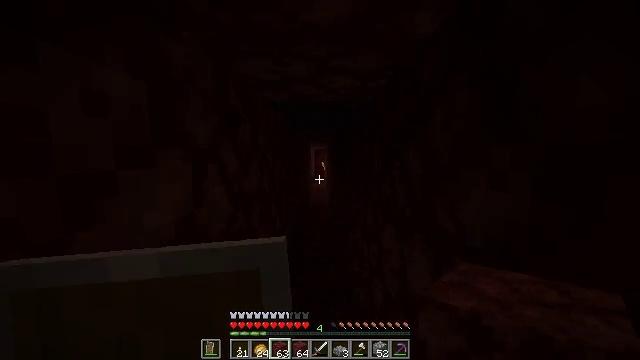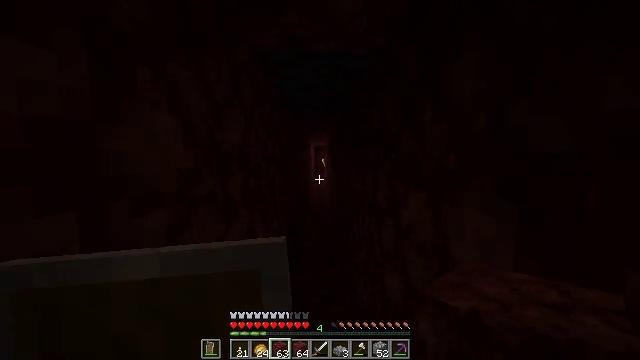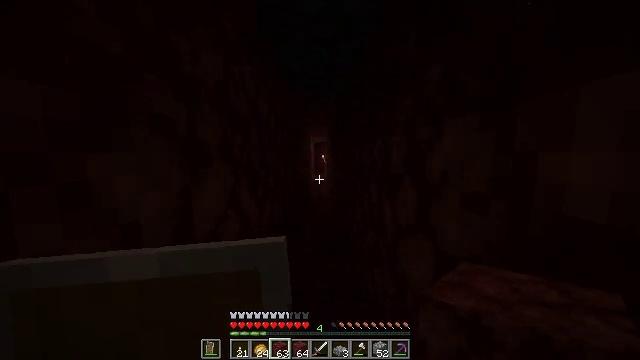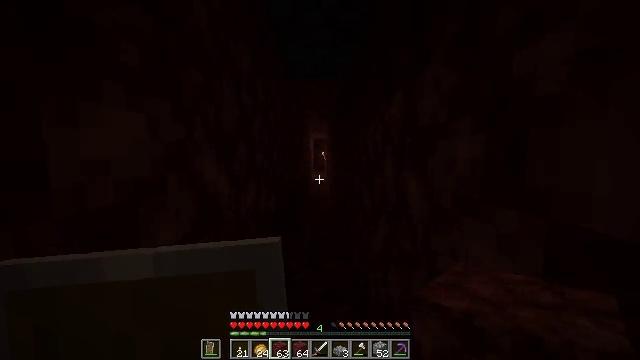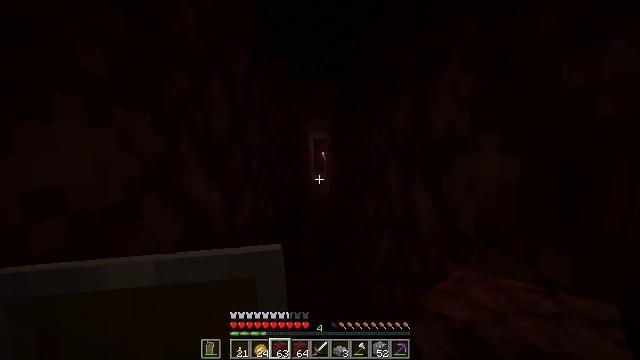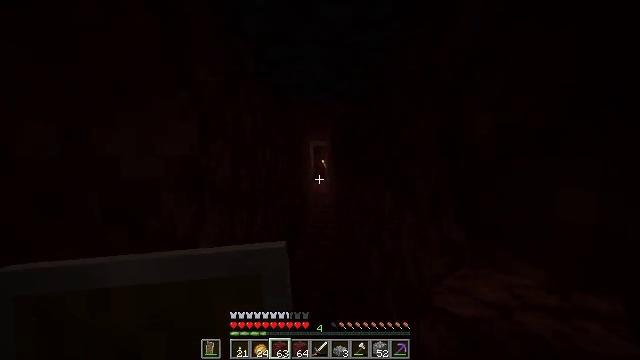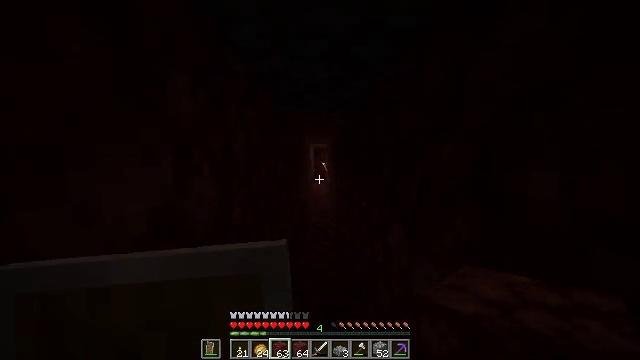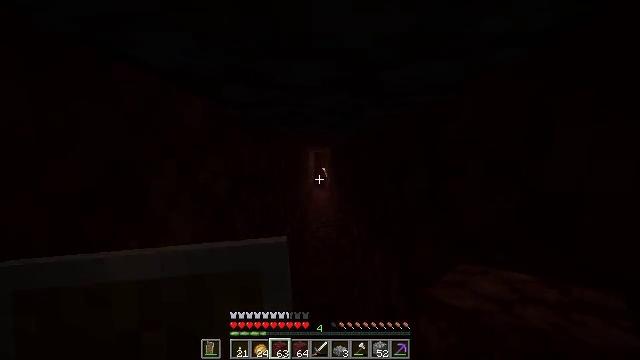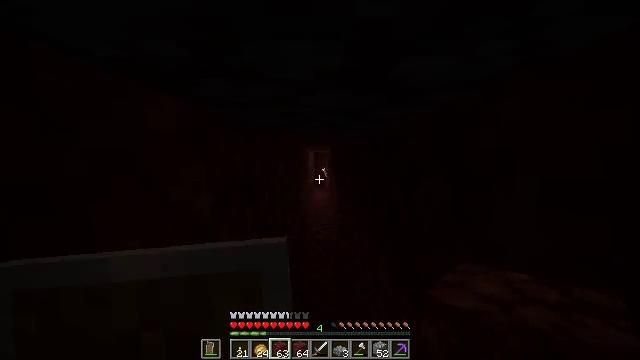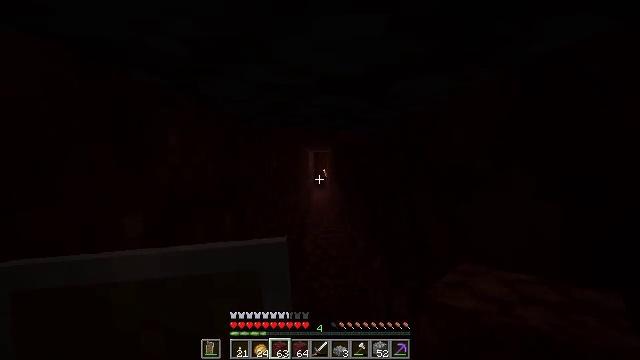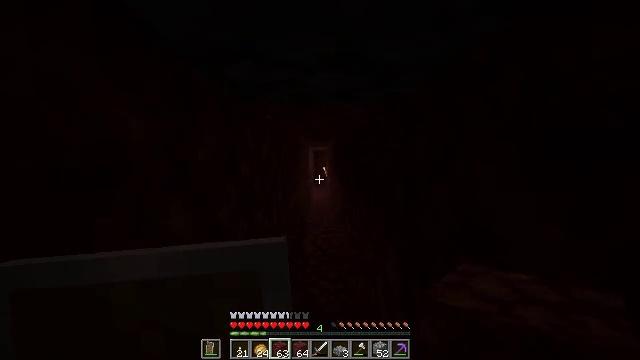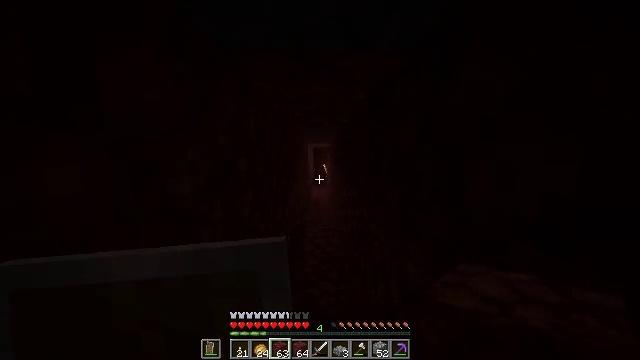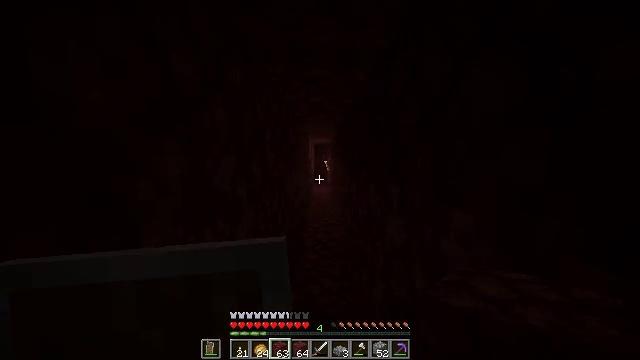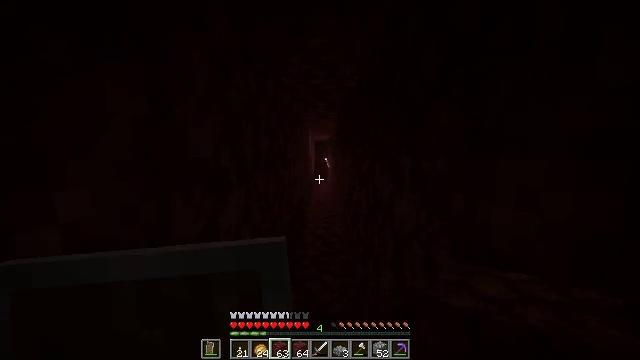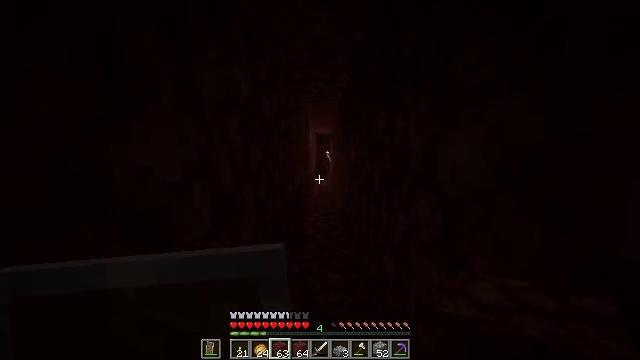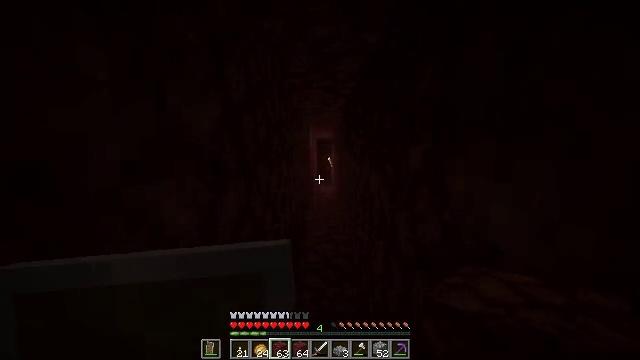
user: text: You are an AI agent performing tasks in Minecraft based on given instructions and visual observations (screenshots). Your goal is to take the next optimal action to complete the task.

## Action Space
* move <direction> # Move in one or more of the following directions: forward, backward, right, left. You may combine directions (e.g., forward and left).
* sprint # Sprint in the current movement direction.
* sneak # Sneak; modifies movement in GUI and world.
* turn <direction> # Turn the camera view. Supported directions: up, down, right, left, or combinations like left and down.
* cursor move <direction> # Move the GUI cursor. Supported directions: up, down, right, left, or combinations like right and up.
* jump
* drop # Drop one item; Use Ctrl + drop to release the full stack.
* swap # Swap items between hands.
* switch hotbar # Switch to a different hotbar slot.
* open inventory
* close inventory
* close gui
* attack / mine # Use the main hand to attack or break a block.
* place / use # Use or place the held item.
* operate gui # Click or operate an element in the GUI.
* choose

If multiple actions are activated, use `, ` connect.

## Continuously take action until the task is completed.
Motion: motion action
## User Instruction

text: Collect nether quartz from the ore block.
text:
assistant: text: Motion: move forward, jump
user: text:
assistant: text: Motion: move forward, jump
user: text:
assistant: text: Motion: move forward, jump
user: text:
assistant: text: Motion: move forward, jump
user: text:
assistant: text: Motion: move forward, jump
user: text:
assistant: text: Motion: move forward, jump
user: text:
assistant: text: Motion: move forward, jump
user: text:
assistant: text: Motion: move forward, jump
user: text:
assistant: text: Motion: move forward, jump
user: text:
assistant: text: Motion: move forward, jump
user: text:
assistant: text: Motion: move forward, jump
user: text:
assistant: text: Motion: move forward, jump
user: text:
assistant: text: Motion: move forward, jump
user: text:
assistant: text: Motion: move forward, jump
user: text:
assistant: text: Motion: move forward, jump
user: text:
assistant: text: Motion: move forward, jump
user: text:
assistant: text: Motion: move forward, jump
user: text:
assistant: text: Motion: move forward, jump
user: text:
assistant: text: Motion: move forward, jump
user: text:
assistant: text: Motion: move forward, jump
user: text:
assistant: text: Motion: move forward, jump
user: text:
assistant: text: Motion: move forward, jump
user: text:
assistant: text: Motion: move forward, jump
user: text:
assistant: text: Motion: move forward, jump
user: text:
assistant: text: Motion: move forward, jump
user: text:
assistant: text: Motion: move forward, jump
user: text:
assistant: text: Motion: move forward, jump
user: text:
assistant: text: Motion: move forward, jump
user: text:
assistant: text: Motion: move forward, jump
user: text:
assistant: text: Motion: move forward, jump